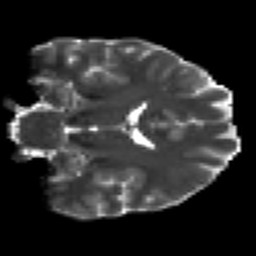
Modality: T2w
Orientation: coronal
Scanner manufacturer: siemens
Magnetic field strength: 3 T
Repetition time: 7.8 s
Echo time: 0.09 s